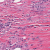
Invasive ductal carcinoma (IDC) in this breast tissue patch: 0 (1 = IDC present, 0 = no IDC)